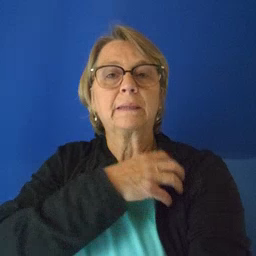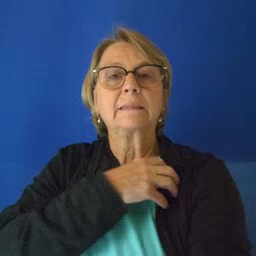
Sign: police